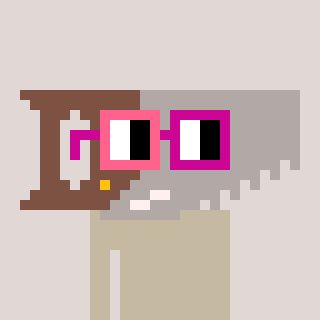
a pixel art character with square pink and red glasses, a saw-shaped head and a grayscale-colored body on a warm background